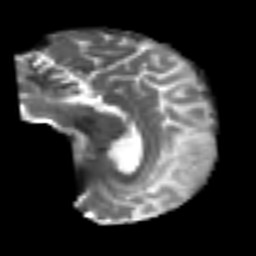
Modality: T2w
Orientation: sagittal
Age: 56
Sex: male
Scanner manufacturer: siemens
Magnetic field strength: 3 T
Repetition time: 4.987 s
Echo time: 0.0792 s